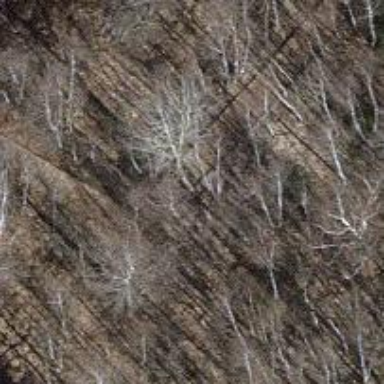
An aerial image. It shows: Path with woodchips surface.